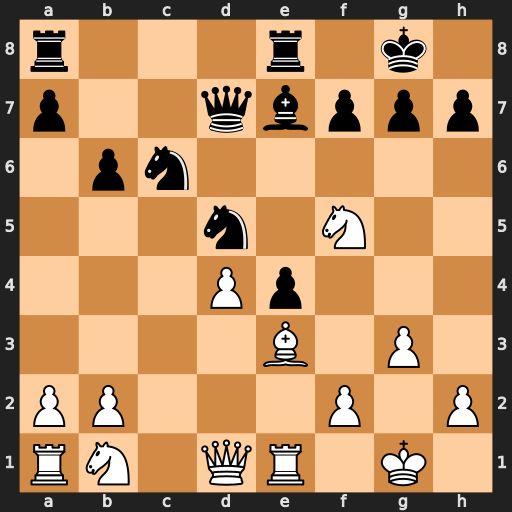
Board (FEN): r3r1k1/p2qbppp/1pn5/3n1N2/3Pp3/4B1P1/PP3P1P/RN1QR1K1
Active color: w
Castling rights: -
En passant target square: -
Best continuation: Qg4 Qxf5 Qxf5